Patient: sex M, age 45
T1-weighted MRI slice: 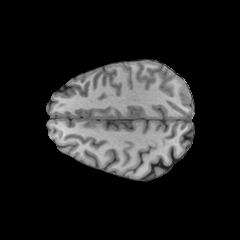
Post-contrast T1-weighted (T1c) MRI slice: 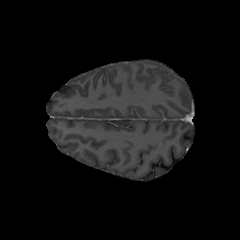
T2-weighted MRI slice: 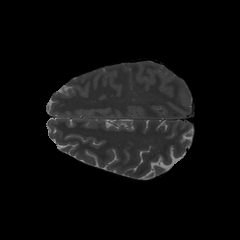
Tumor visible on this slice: no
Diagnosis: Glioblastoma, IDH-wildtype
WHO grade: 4